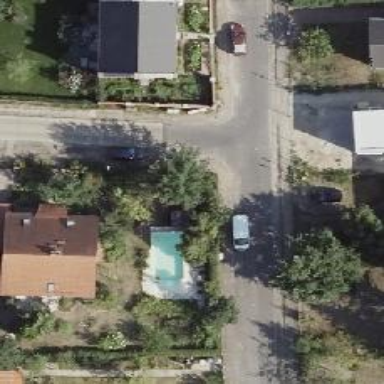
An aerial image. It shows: Residential road with asphalt surface. There are sidewalks on both sides of the road.